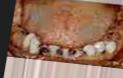
Condition: Caries